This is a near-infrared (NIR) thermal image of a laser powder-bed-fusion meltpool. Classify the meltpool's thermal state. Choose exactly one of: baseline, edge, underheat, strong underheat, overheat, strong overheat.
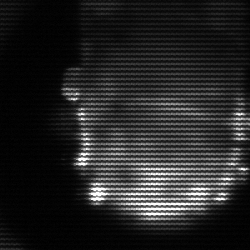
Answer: baseline